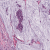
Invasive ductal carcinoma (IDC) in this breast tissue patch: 1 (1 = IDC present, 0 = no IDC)